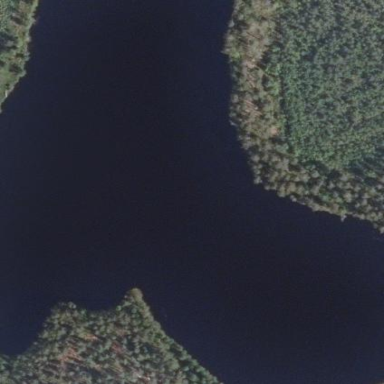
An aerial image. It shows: Beautiful lake surrounded by nature.